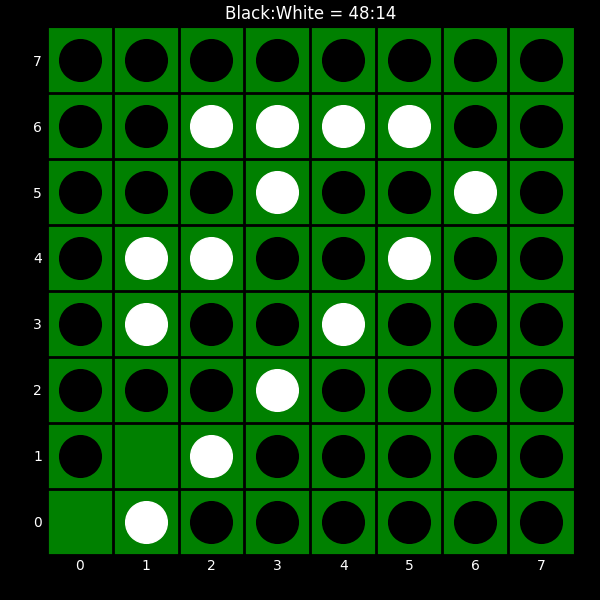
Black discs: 48
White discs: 14